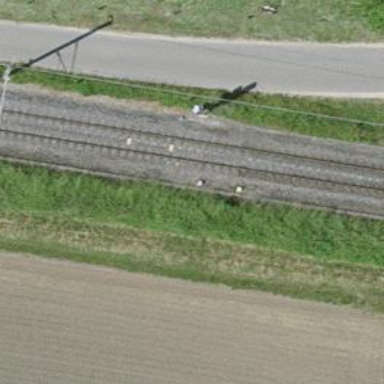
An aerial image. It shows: Railway signal.